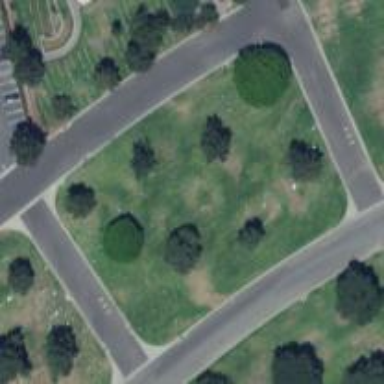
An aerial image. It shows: Sector within cemetery.